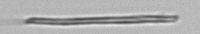
Label: fiber